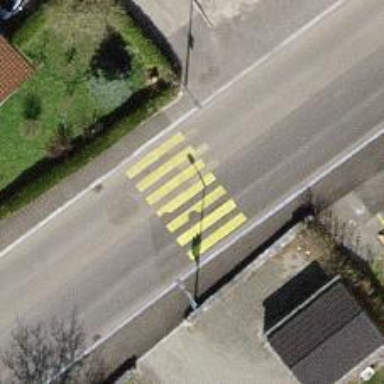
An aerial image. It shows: Marked crossing on the road.